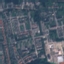
Land use / land cover: Residential